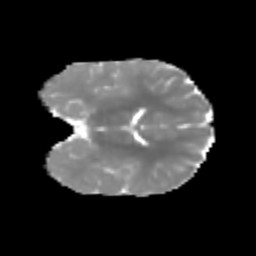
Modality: MD
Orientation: coronal
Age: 6
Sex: female
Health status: healthy